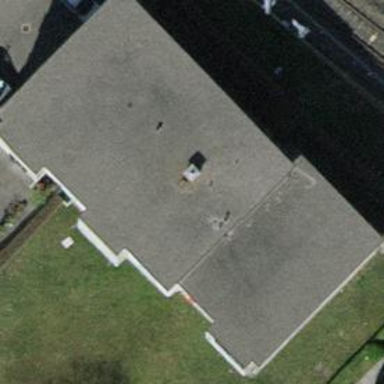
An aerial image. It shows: Pitched roof building.